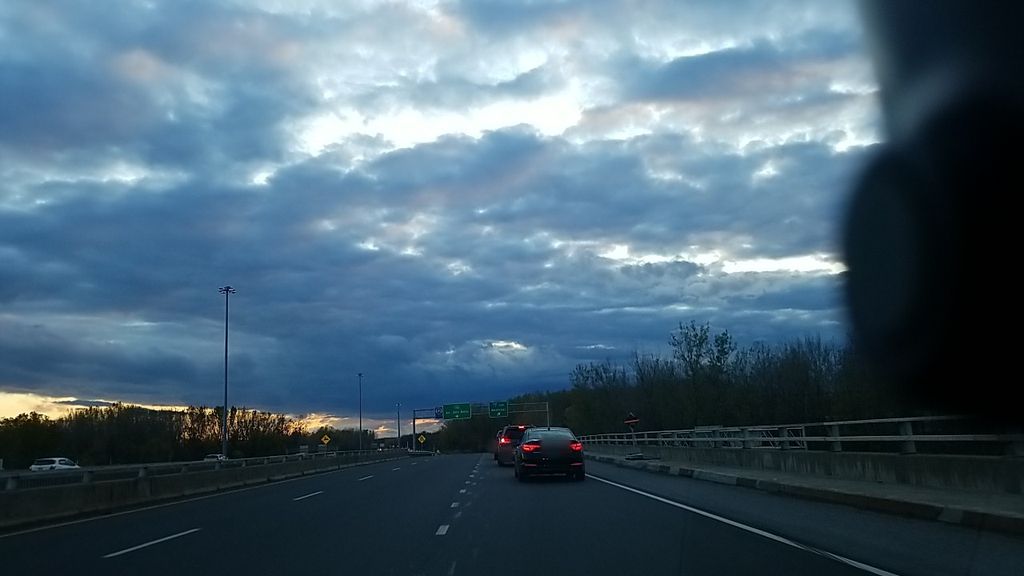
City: montreal